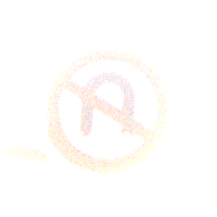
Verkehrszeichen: VerbotWenden
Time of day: SunriseSunset
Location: Outdoor (Suburban)
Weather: PartlyCloudy
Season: NotSpecified
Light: Natural